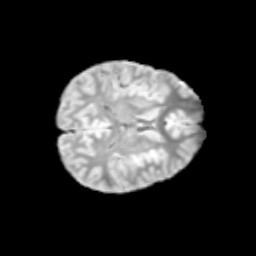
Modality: T2w
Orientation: axial
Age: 12
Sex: male
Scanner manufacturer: siemens
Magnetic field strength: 3 T
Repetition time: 3.8 s
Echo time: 0.07 s